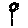
Label: flower